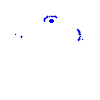
Particle: proton